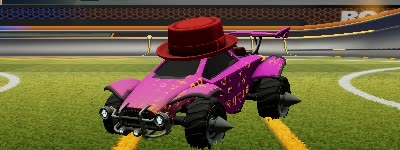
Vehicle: octane